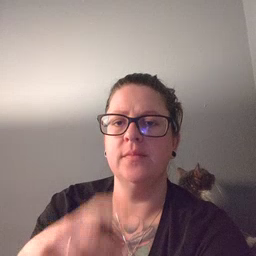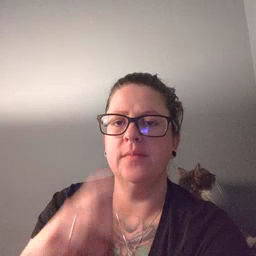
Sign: clown